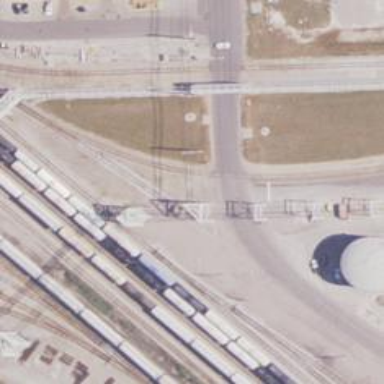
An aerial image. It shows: Railway spur service.